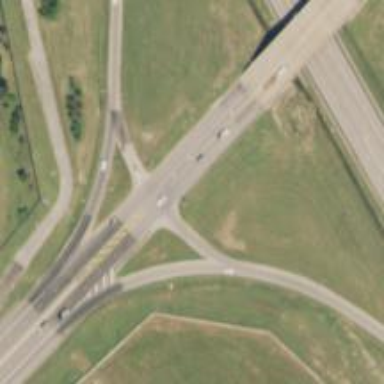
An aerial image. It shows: Trunk link highway with diverging diamond interchange (DDI) junction.